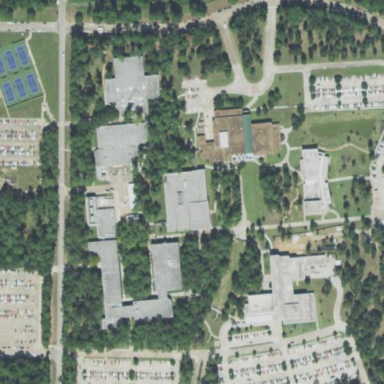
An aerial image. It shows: College.